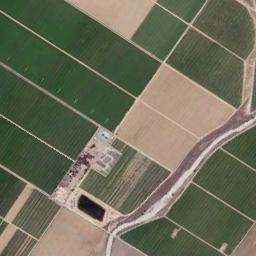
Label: rectangular_farmland